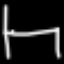
Label: bed